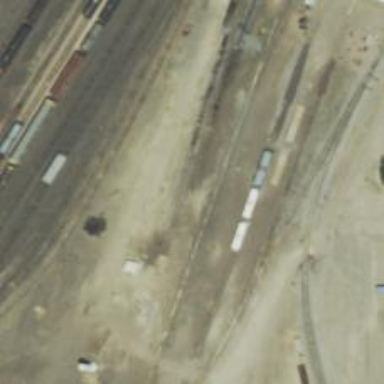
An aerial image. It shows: Industrial area with railway yard.